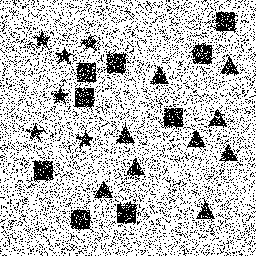
Squares: 9
Triangles: 9
Stars: 6
Total shapes: 24